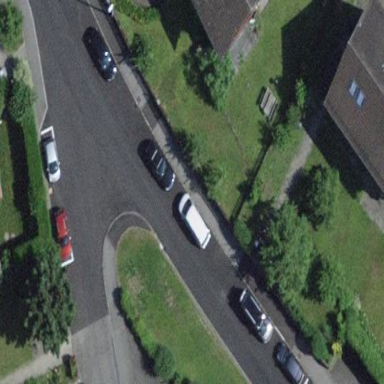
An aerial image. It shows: Parking lane designated for parking.